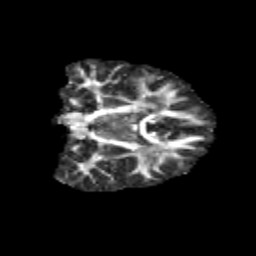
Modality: FA
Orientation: coronal
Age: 13
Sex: female
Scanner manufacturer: siemens
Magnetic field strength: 3 T
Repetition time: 3.8 s
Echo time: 0.07 s